Question: I am trying to position a form in the bottom left hand corner of the screen (on the start button) I have the following code that attempts to do this, but only takes into account the work area of the screen - so the form is positioned just above the start button:
'''
int x = Screen.PrimaryScreen.WorkingArea.Left + this.Width;
int y = Screen.PrimaryScreen.WorkingArea.Bottom - this.Height;
this.Location = new Point(x, y);
'''
A demo / screen is below to further demonstrate what I am trying to do:

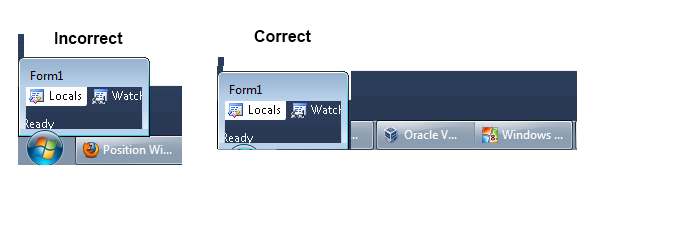
Answer: Use 'Screen.PrimaryScreen.Bounds' properties and set 'this.TopMost = true'. this works:
'''
int y = Screen.PrimaryScreen.Bounds.Bottom - this.Height;
this.Location = new Point(0, y);
this.TopMost = true;
'''